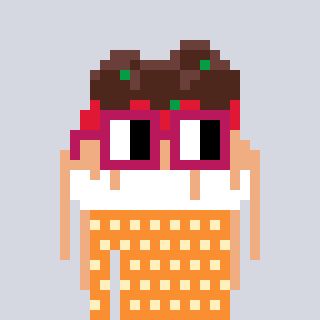
a pixel art character with square dark red glasses, a spaghetti-shaped head and a orange-colored body on a cool background